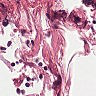
Metastatic tissue present: no